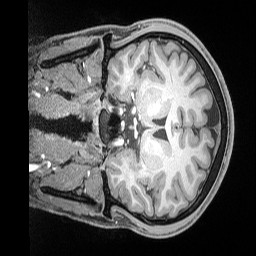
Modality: T1w
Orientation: coronal
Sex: male
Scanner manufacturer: siemens
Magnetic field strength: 3 T
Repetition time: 2.53 s
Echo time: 0.00169 s